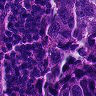
Metastatic tissue present: yes